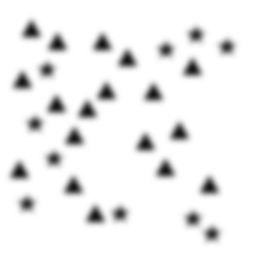
Squares: 0
Triangles: 18
Stars: 10
Total shapes: 28